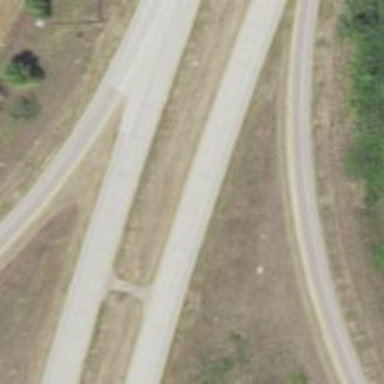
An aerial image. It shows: This image shows trunk highway that functions as expressway.